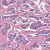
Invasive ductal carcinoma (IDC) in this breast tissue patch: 1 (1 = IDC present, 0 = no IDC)